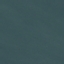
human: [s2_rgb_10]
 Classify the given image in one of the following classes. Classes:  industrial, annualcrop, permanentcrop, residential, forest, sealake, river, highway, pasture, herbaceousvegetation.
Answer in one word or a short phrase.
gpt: SeaLake